Chest X-ray:
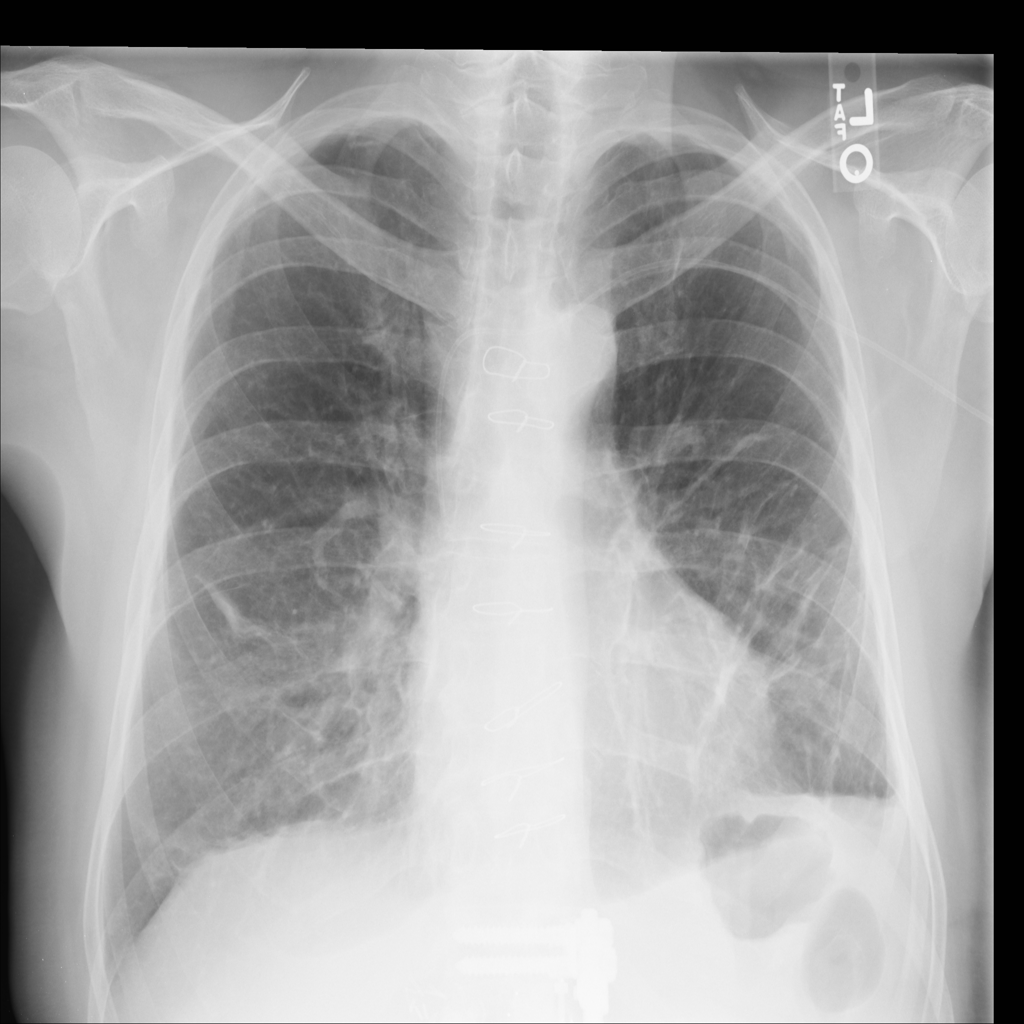
Findings: Fibrosis, Atelectasis, Effusion, Pleural Thickening
No abnormal finding: no